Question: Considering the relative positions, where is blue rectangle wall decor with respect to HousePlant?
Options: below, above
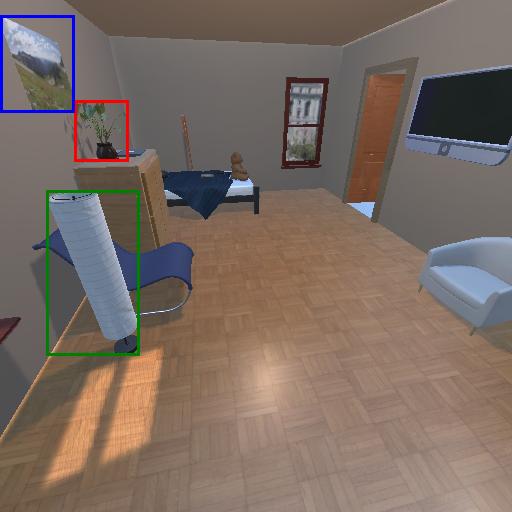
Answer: below